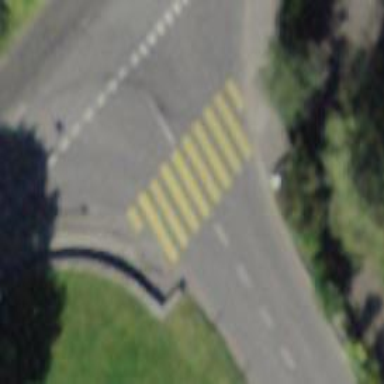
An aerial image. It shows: Zebra crossing on the road.